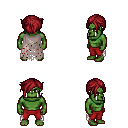
a pixel art fantasy rpg character, male body template, orc, green skin, gray tattered cape, red pants, brunette pixie cut hairstyle, four views (front, back, left, right), 2x2 character sprite sheet, small pixel art, hard edges, no anti-aliasing